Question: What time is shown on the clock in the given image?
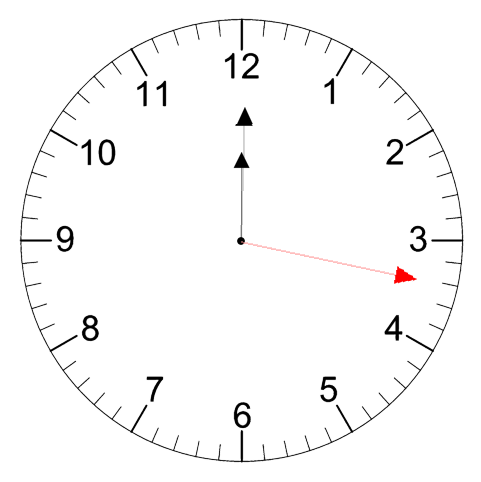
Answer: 12:00:17